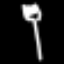
Label: fork